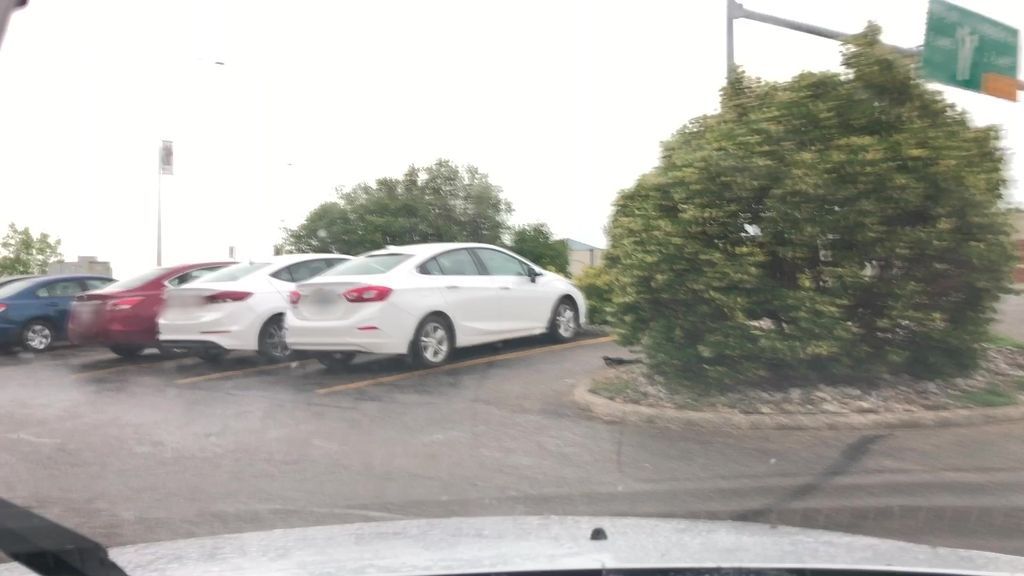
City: edmonton